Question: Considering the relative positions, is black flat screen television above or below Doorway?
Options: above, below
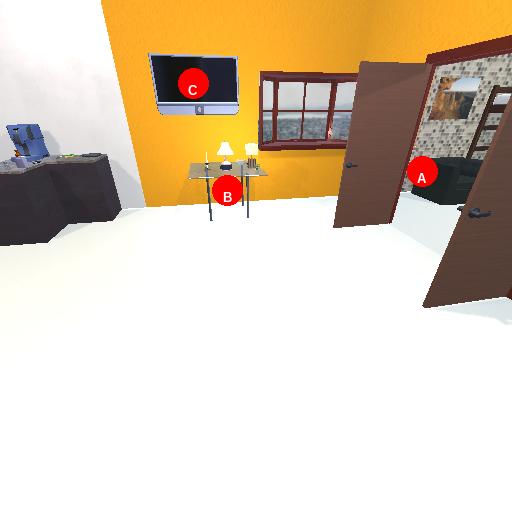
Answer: above